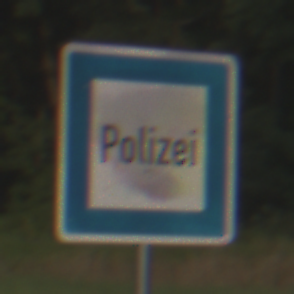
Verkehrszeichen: Polizei
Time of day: SunriseSunset
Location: Outdoor (Nature)
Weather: PartlyCloudy
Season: NotSpecified
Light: Natural